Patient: sex M, age 31
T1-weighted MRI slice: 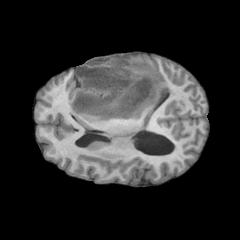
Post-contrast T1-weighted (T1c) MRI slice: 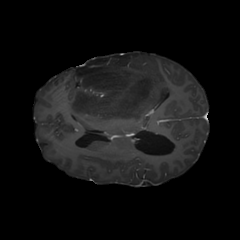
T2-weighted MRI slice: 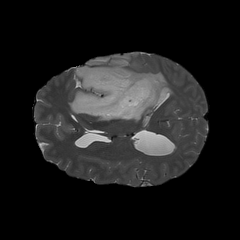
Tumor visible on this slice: yes
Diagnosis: Astrocytoma, IDH-mutant
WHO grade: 3